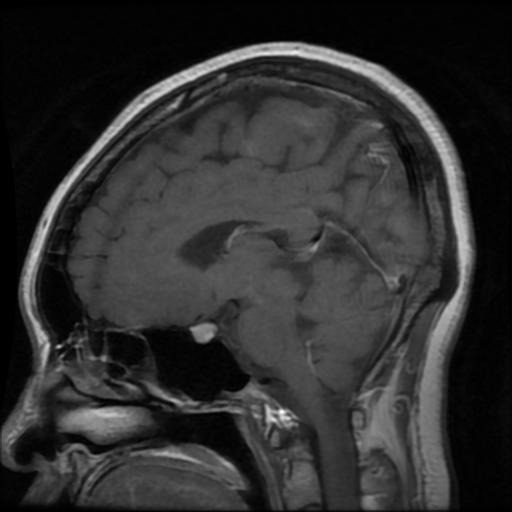
Label: pituitary